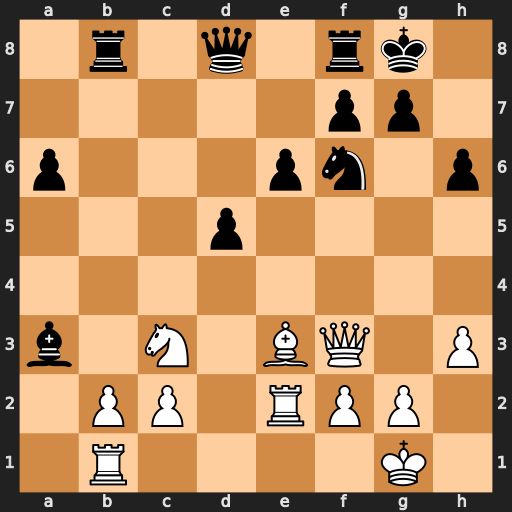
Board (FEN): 1r1q1rk1/5pp1/p3pn1p/3p4/8/b1N1BQ1P/1PP1RPP1/1R4K1
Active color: w
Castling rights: -
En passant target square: -
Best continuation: bxa3 Rxb1+ Nxb1